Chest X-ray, PA view. Patient: 55 years old, sex M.
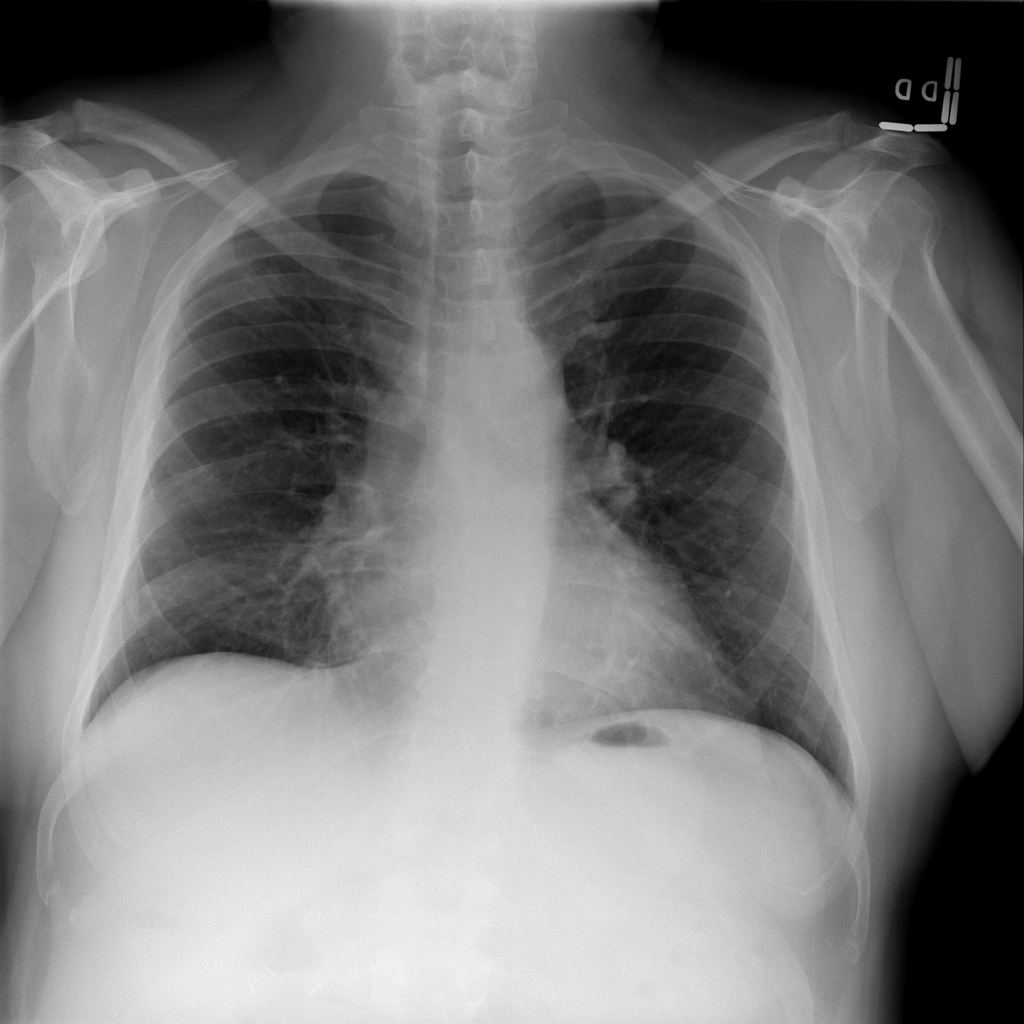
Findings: No Finding